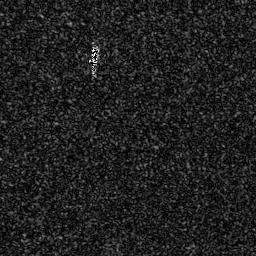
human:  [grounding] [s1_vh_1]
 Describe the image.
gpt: In the satellite image, there is  <ref>1 medium ship </ref> <box>[[33, 15, 39, 29, 0]]</box> located at top.